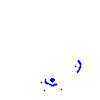
Particle: kaon